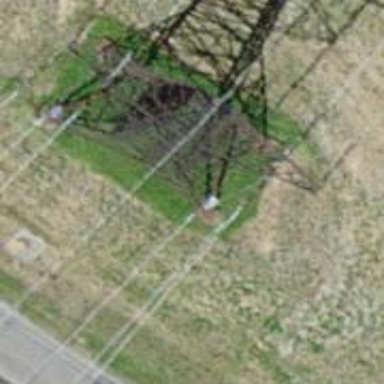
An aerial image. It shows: Three cables.